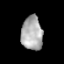
Tissue: prostate
Cell type: Epithelial cells
Senescence score: 0.3293
Nuclear area (px): 702
Mean DAPI intensity: 173.031